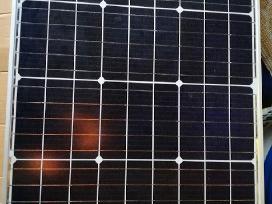
Label: Electrical-damage